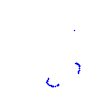
Particle: kaon